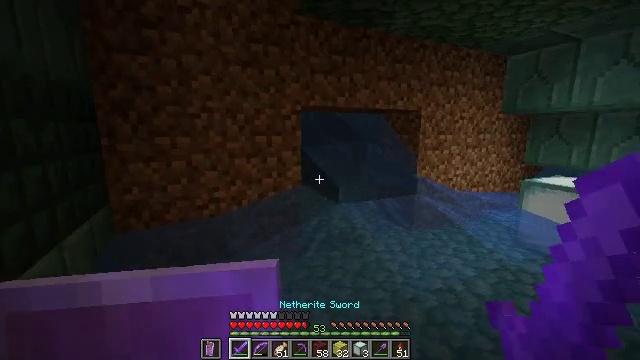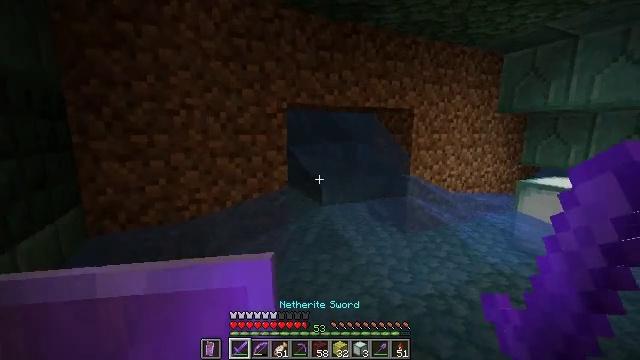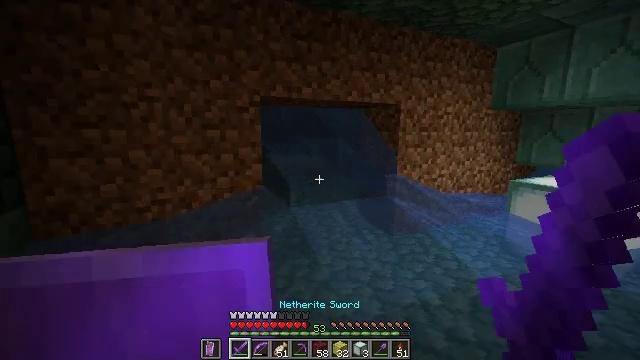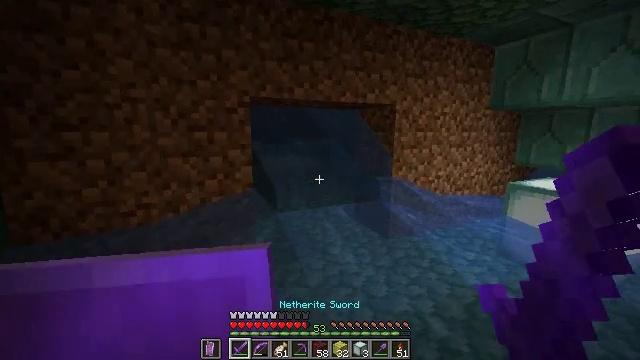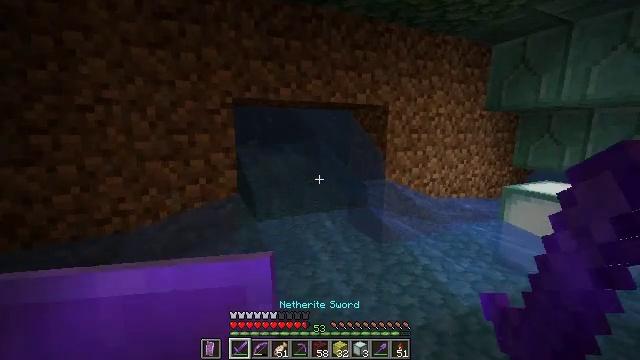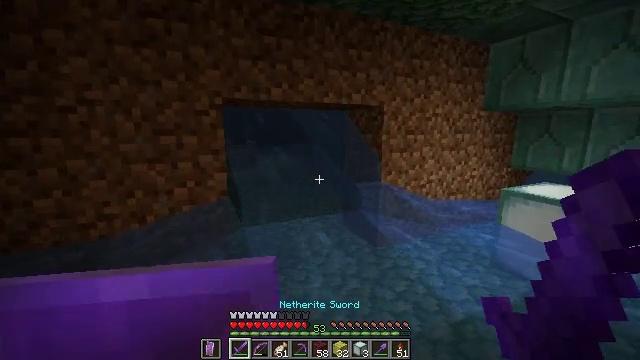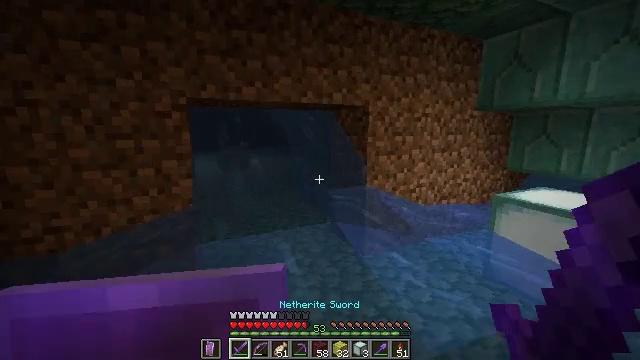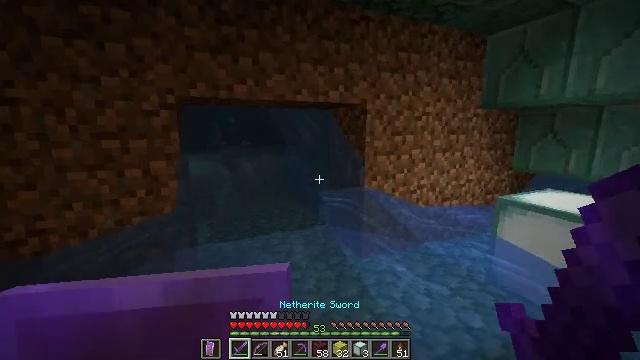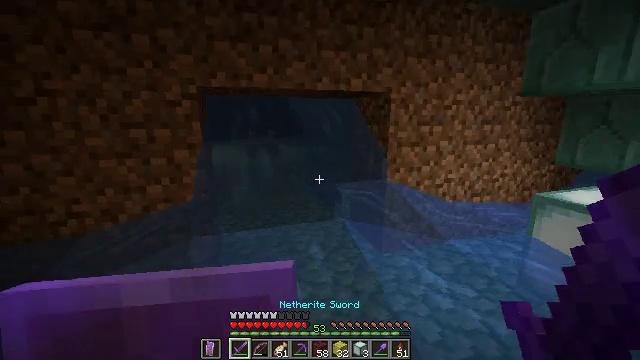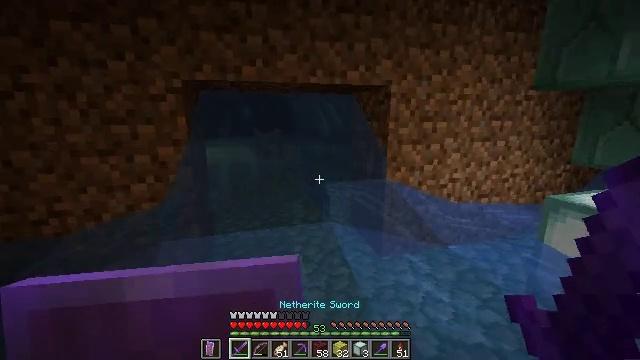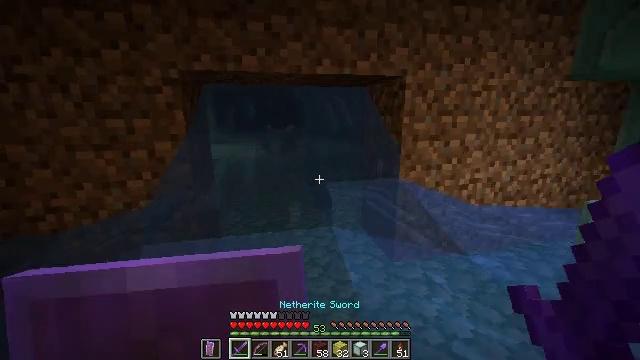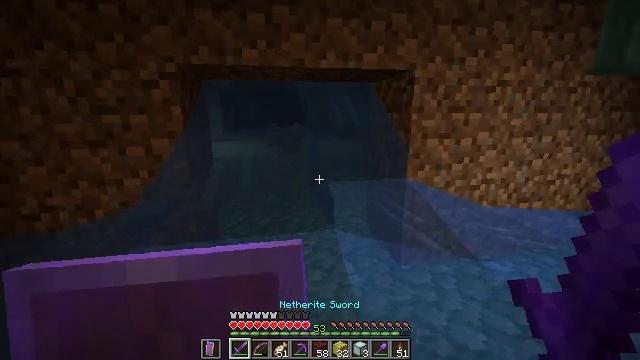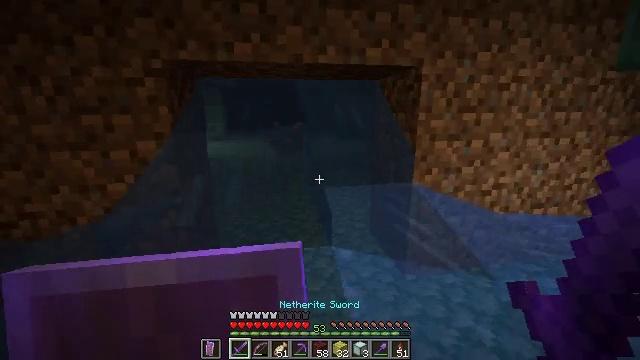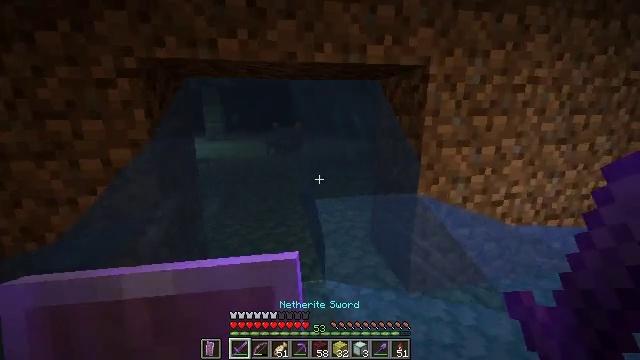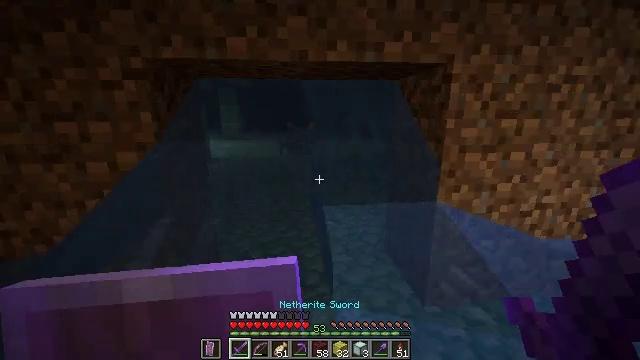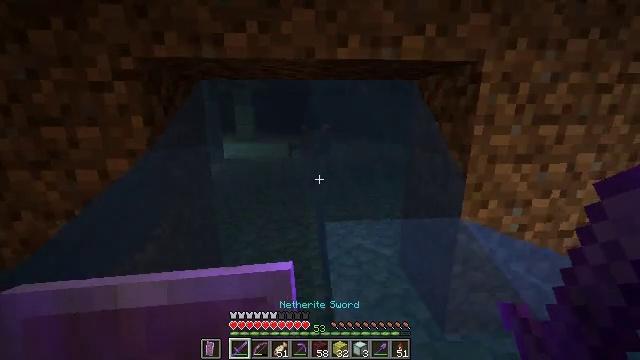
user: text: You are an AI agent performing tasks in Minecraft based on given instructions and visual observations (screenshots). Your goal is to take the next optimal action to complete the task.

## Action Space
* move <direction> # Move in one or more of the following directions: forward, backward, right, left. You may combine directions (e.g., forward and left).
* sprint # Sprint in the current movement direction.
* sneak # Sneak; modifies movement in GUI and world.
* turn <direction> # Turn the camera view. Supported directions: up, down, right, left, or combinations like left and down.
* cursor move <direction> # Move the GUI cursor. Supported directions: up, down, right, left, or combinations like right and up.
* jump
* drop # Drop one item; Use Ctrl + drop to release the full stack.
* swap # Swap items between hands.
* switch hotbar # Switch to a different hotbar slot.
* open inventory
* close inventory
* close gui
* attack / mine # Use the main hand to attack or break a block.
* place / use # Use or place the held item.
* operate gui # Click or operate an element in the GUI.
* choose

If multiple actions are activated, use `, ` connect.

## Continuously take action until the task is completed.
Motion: motion action
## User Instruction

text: Kill the guardian.
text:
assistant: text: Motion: move forward and move right
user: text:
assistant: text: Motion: move forward and move right
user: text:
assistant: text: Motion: move forward and move right
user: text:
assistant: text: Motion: move forward and move right, sprint
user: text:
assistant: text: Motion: move forward and move right, sprint
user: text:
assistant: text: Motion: move forward and move right, sprint
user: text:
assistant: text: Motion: move forward and move right, sprint, turn left
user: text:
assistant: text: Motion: move forward and move right, sprint, turn left and down
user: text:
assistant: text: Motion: move forward, sprint, turn left
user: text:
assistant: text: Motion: move forward, sprint, turn left
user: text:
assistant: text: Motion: move forward, sprint, turn left
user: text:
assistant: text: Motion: move forward, sprint
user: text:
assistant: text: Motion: move forward, sprint
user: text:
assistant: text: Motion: move forward, sprint, turn left
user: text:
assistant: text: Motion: move forward, sprint, turn left
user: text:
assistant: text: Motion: move forward, sprint
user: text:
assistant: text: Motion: move forward, sprint
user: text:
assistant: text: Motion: move forward, sprint
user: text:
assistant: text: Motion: move forward, sprint
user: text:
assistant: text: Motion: move forward, sprint
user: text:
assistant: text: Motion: move forward, sprint
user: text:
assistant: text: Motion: move forward, sprint
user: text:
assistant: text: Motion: move forward, sprint
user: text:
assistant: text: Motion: move forward, sprint
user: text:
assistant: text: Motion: move forward, sprint
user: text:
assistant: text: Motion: move forward, sprint
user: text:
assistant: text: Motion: move forward, sprint
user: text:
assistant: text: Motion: move forward, sprint
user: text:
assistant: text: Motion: move forward, sprint
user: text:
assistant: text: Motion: move forward, sprint, turn up